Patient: sex F, age 41
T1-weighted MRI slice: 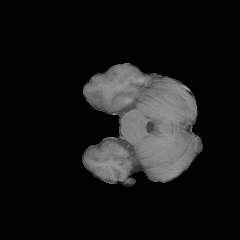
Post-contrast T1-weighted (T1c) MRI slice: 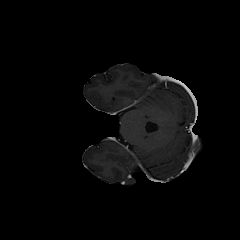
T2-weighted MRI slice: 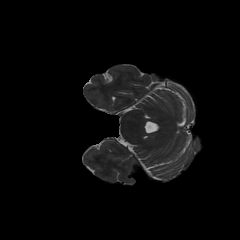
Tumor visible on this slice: no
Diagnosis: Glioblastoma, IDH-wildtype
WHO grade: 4